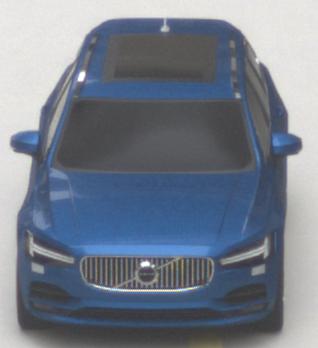
Make: Volvo
Model: V90
Detailed model: -
Model produced from: 2016
Model produced until: 2020
Doors: 5
Color: blue
Road condition: dry road
Daytime: midday
Contrast: low contrast